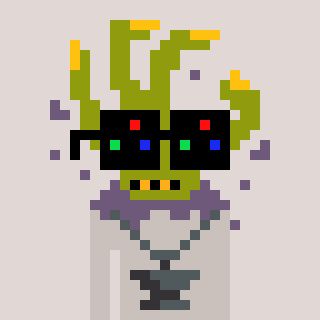
a pixel art character with square black sunglasses, a zombie-hand-shaped head and a foggrey-colored body on a warm background